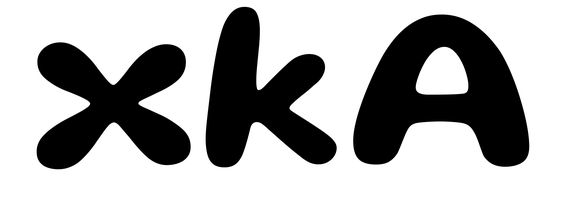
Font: Gluten_SemiBold